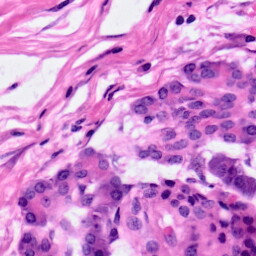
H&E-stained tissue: Pancreatic